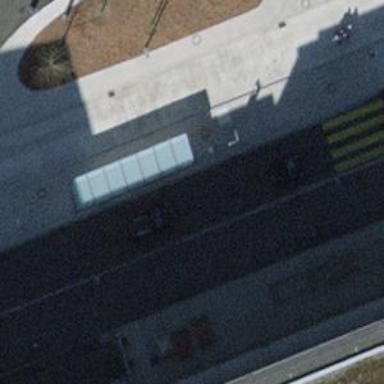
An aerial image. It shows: Secondary road with asphalt surface leading to roundabout.